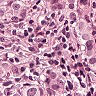
Metastatic tissue present: yes